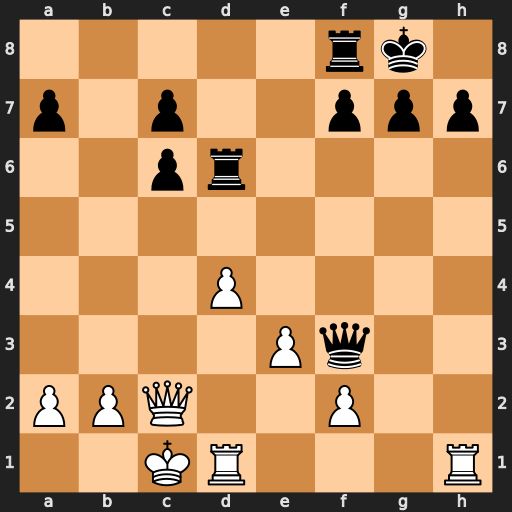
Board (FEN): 5rk1/p1p2ppp/2pr4/8/3P4/4Pq2/PPQ2P2/2KR3R
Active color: w
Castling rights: -
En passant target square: -
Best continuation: Qxh7#